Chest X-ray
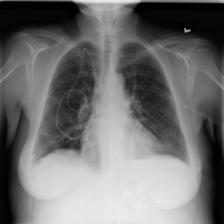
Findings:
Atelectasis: positive
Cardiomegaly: negative
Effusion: positive
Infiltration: negative
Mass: negative
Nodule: negative
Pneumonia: negative
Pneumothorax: negative
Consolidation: negative
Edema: negative
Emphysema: negative
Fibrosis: negative
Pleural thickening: negative
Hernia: negative